Question: I've built a square Tic Tac Toe field in my android app
which fills the whole screen width.
But everytime I into a cell via setText method it changes the size of this cell (dependent on the size of the inserted String).
How can I insert a (maximum-sized) String/char into a cell ?
The code is pretty long but I can upload it if necessary.

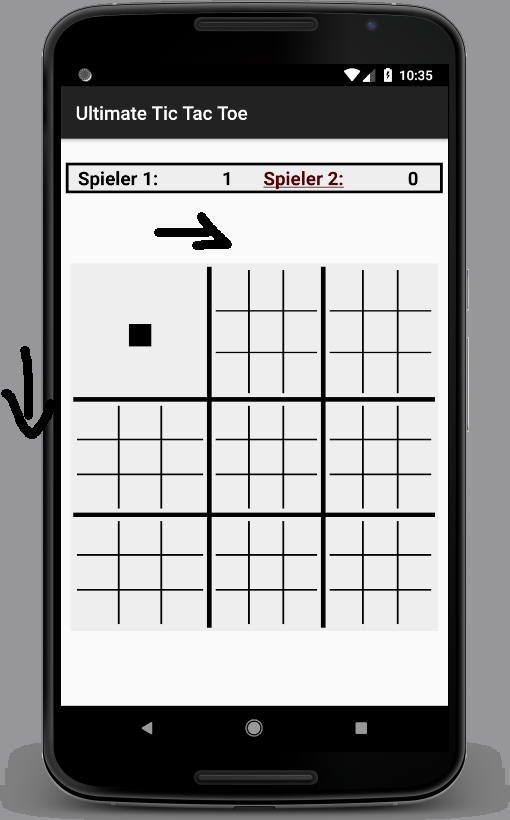
Answer: you can define in 'xml':
'android:maxWidth="200dp"'
or java:
'''
textView.setMaxWidth(300);
'''
Also you can give the 'TextView' a percentage of the screen using 'LinearLayout', for example if we have a table of 3 columns, we do:
'''
<LinearLayout android:width="match_parent"
android:height="wrap_content"
android:orientation="horizontal"
android:weightSum="3">
<TextView android:width="0dp"
android:height="wrap_content"
android:weight="1"/>
<TextView android:width="0dp"
android:height="wrap_content"
android:weight="1"/>
<TextView android:width="0dp"
android:height="wrap_content"
android:weight="1"/>
</LinearLayout>
'''
By doing that, every 'TextView' will get 1 out of 3 of the width of its parent which has a 'match_parent' width.